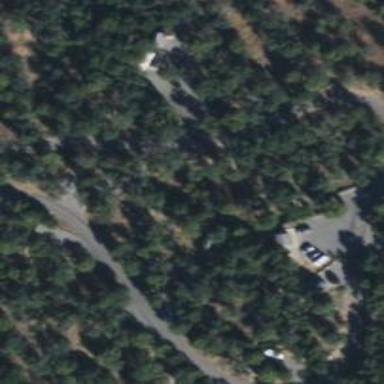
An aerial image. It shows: Campsite designated for tourism.